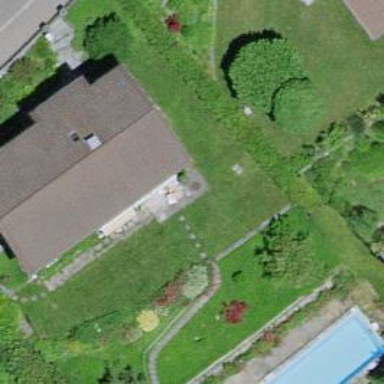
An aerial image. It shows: Simple and straightforward house.